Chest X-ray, PA view. Patient: 32 years old, sex M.
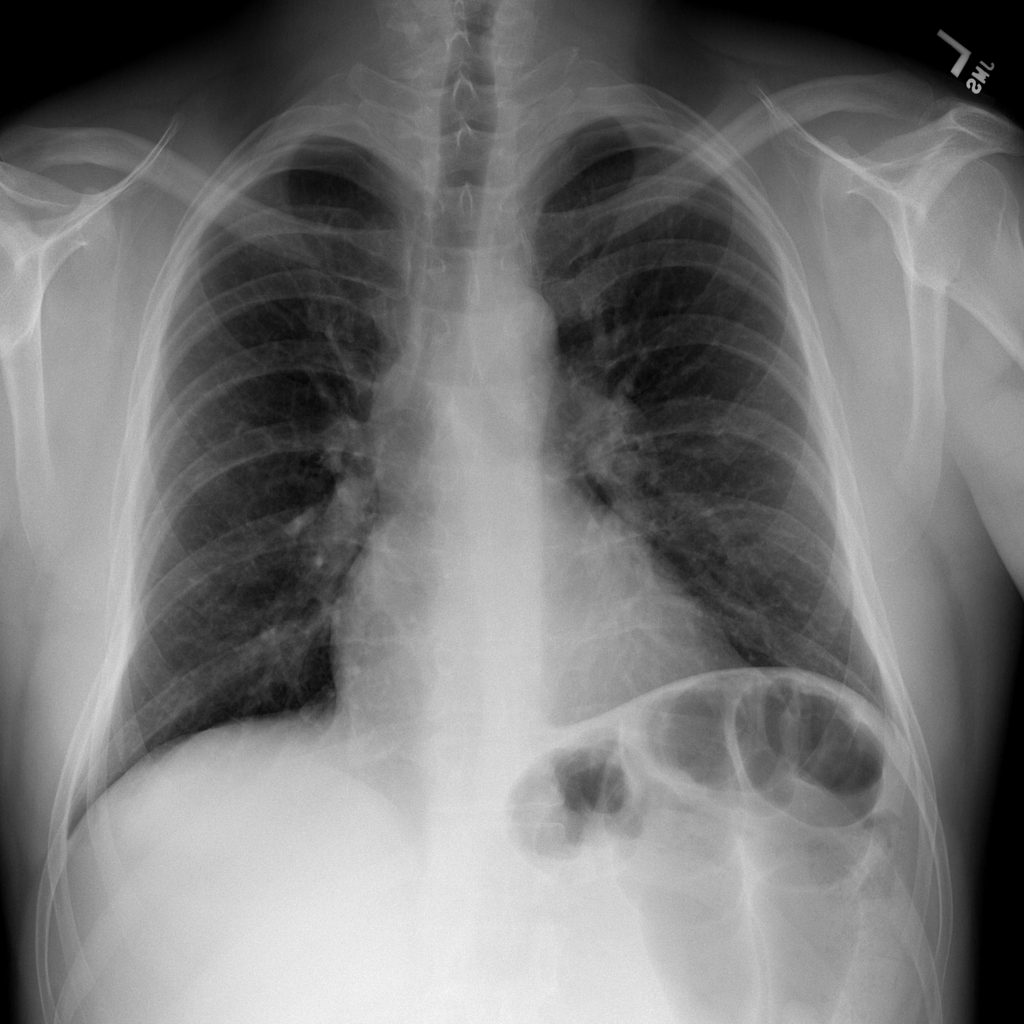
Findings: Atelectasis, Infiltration